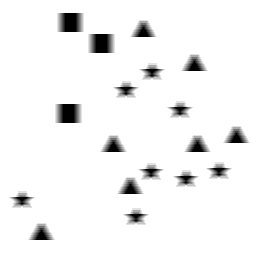
Squares: 3
Triangles: 7
Stars: 8
Total shapes: 18